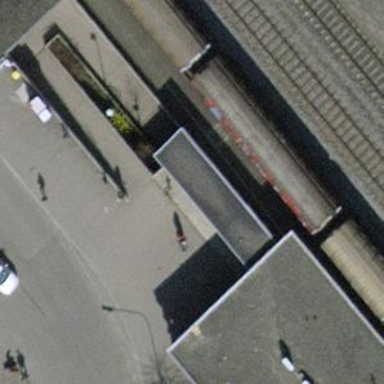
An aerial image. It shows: Roofed building with ground slots available for bicycle parking.